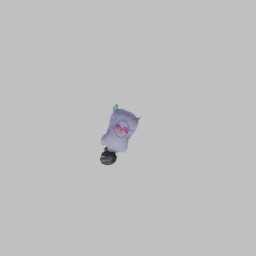
Label: people